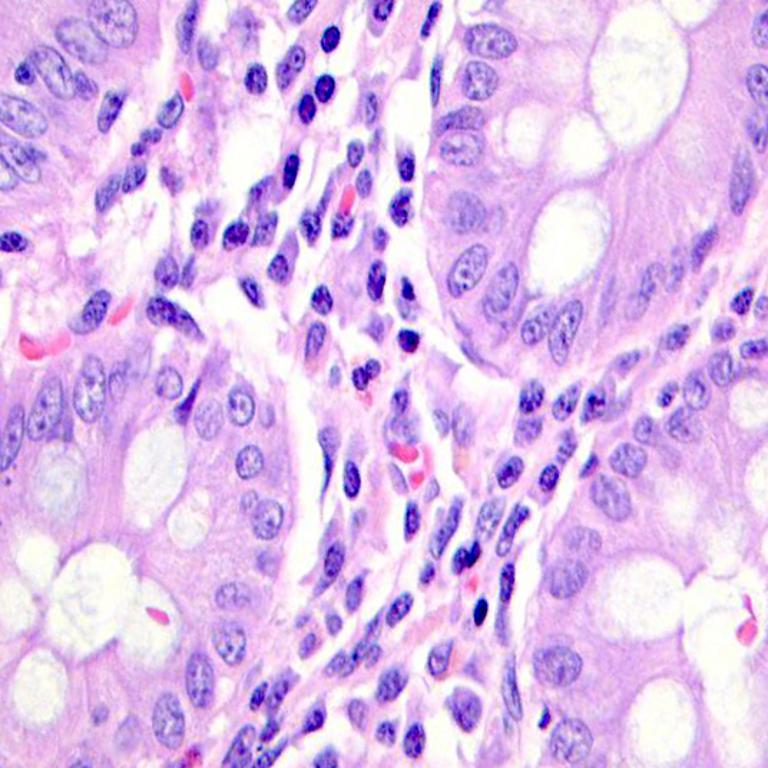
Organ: colon
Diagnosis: benign